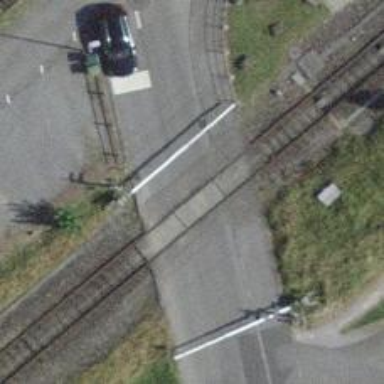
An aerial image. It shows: Railway level crossing.